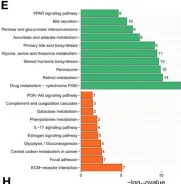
Up-regulated proteins of IMCC are mainly enriched in inflammation and cell cycle signaling pathways, while down-regulated proteins are mainly enriched in the regulation of bile acid synthesis. Scatter plot of gene and protein expression to illustrate their consistency in IMCC (D).
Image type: chart (chart)